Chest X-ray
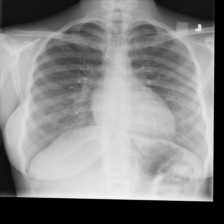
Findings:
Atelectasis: negative
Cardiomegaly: negative
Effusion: negative
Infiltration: negative
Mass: negative
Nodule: negative
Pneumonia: negative
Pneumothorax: negative
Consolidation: negative
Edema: negative
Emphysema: negative
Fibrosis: negative
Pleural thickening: negative
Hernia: negative